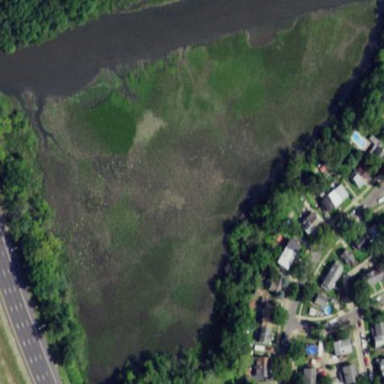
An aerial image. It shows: Marshy wetland area.